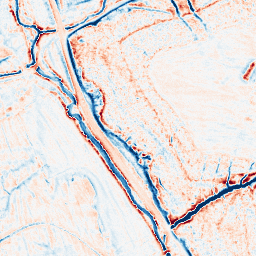
Category: edge_preserving
Decomposition family: anisotropic_diffusion
Decomposition parameters: iterations: 20
kappa: 100
gamma: 0.15
Upsampling method: quartic
Upsampling parameters: scale: 2
Upsampling scale: 2